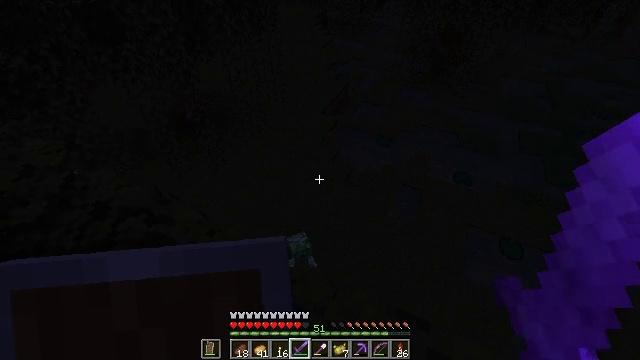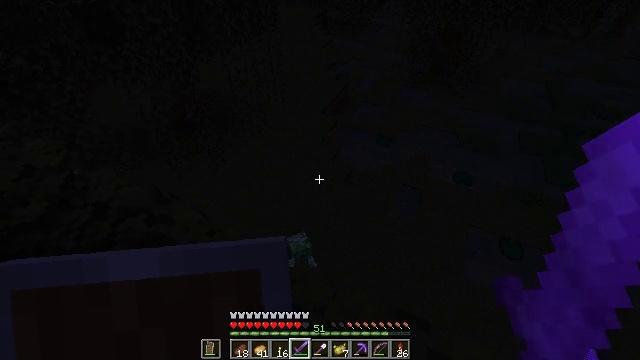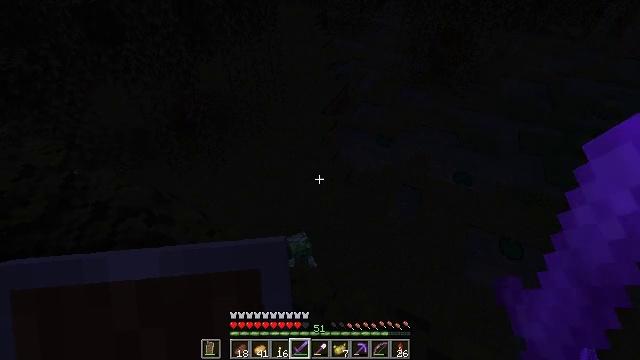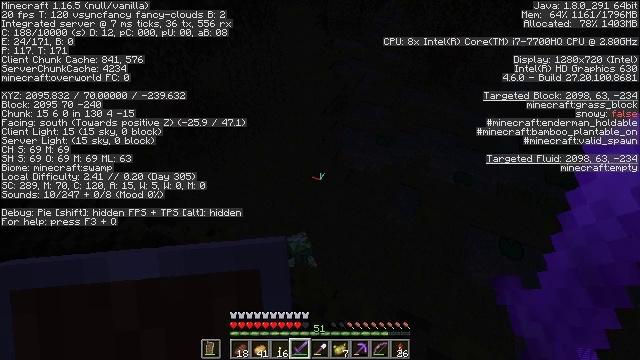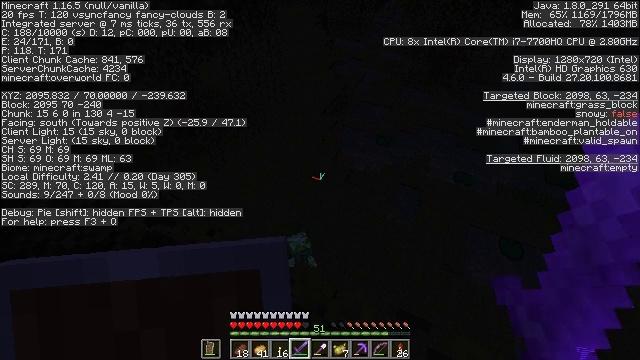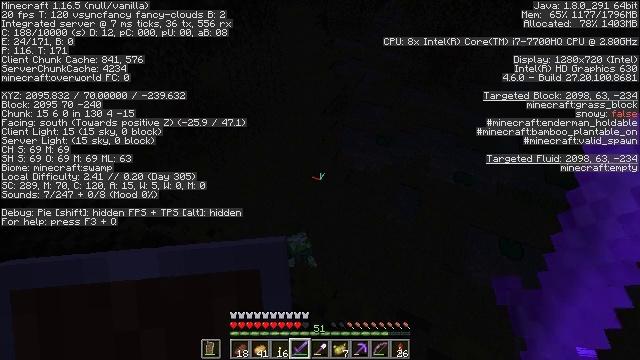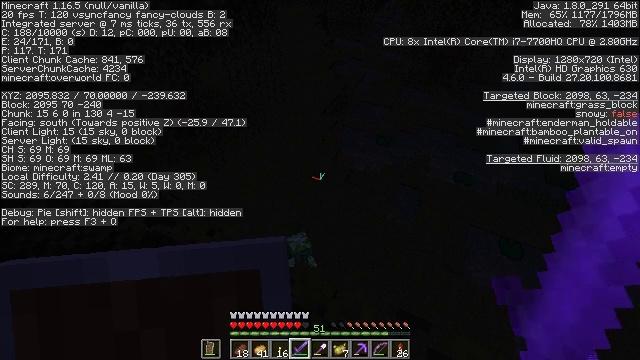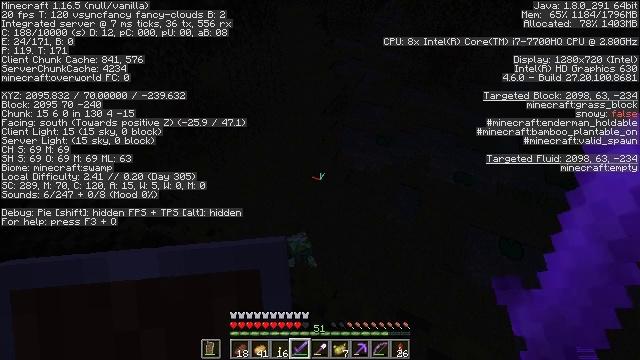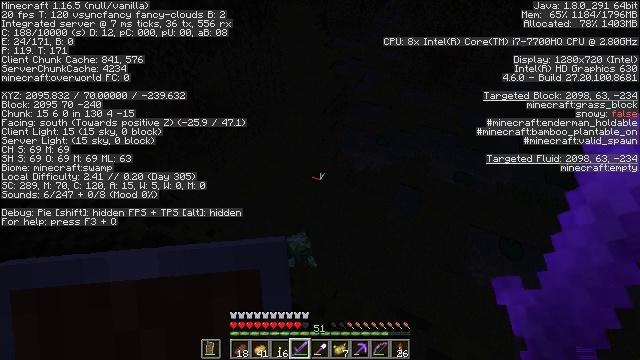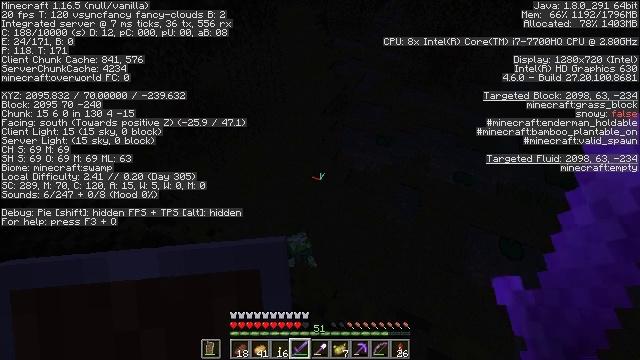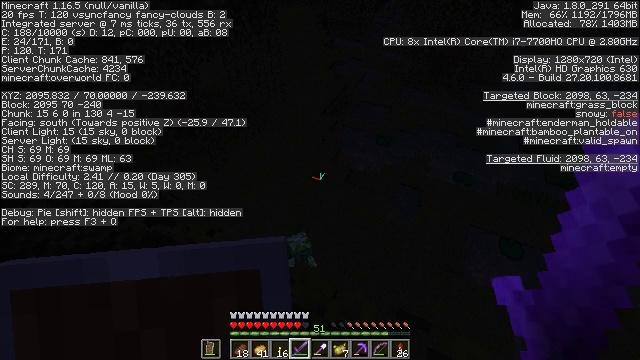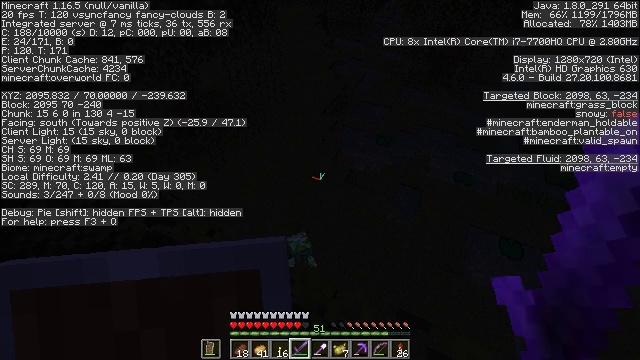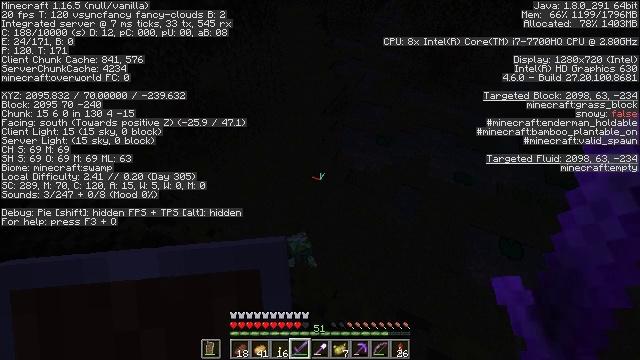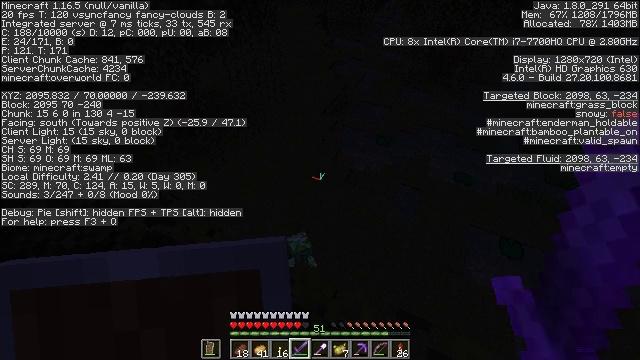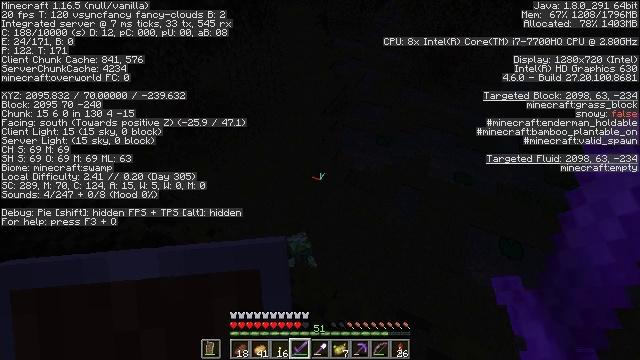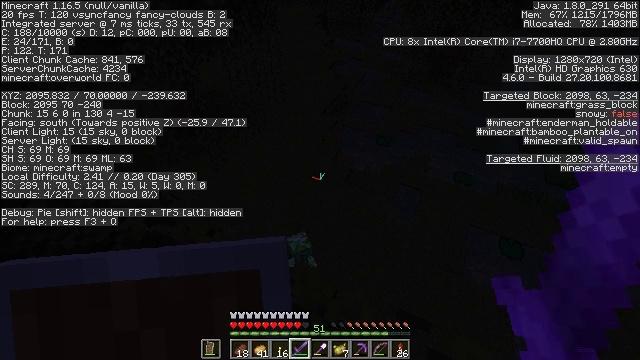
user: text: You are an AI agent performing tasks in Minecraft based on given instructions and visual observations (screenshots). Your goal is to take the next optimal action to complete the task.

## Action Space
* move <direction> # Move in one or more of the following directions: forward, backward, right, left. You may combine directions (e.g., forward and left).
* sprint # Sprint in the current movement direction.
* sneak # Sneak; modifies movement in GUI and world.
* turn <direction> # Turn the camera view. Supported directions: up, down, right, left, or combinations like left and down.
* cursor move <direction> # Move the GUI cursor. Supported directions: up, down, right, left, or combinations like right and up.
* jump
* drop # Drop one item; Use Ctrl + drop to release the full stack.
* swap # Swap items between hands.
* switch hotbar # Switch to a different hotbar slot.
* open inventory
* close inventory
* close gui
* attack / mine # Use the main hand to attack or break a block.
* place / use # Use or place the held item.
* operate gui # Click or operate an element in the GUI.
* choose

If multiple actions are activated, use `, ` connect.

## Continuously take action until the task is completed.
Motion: motion action
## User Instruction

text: Combat the slime.
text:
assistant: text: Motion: no_op
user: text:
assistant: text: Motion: no_op
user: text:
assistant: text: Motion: no_op
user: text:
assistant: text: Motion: no_op
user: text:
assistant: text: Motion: no_op
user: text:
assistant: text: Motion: no_op
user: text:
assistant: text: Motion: no_op
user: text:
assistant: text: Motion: no_op
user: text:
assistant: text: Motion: no_op
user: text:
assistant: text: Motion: no_op
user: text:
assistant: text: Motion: no_op
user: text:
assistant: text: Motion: no_op
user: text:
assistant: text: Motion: no_op
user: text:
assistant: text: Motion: no_op
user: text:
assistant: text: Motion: no_op
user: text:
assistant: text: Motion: no_op
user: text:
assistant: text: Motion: no_op
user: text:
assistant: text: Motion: no_op
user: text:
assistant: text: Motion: no_op
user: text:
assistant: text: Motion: no_op
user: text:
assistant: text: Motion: no_op
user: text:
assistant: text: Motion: no_op
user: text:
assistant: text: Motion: no_op
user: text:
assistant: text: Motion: no_op
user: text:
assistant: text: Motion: no_op
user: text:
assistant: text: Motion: no_op
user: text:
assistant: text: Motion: no_op
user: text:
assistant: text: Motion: no_op
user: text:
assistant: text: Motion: no_op
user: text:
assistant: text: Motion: no_op